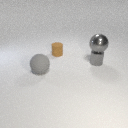
small gray metal cylinder in front of small brown rubber cylinder